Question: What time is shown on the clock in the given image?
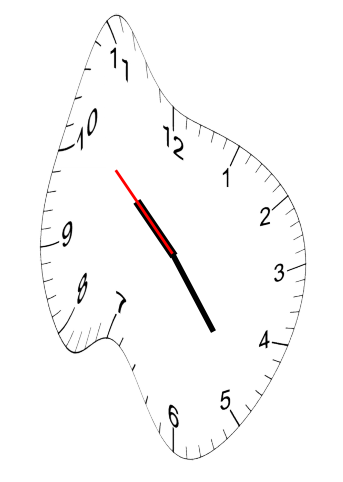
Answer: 10:23:52